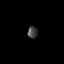
Tissue: skin
Cell type: Epithelial cells
Senescence score: 0.2623
Nuclear area (px): 116
Mean DAPI intensity: 69.147